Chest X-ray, PA view. Patient: 63 years old, sex F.
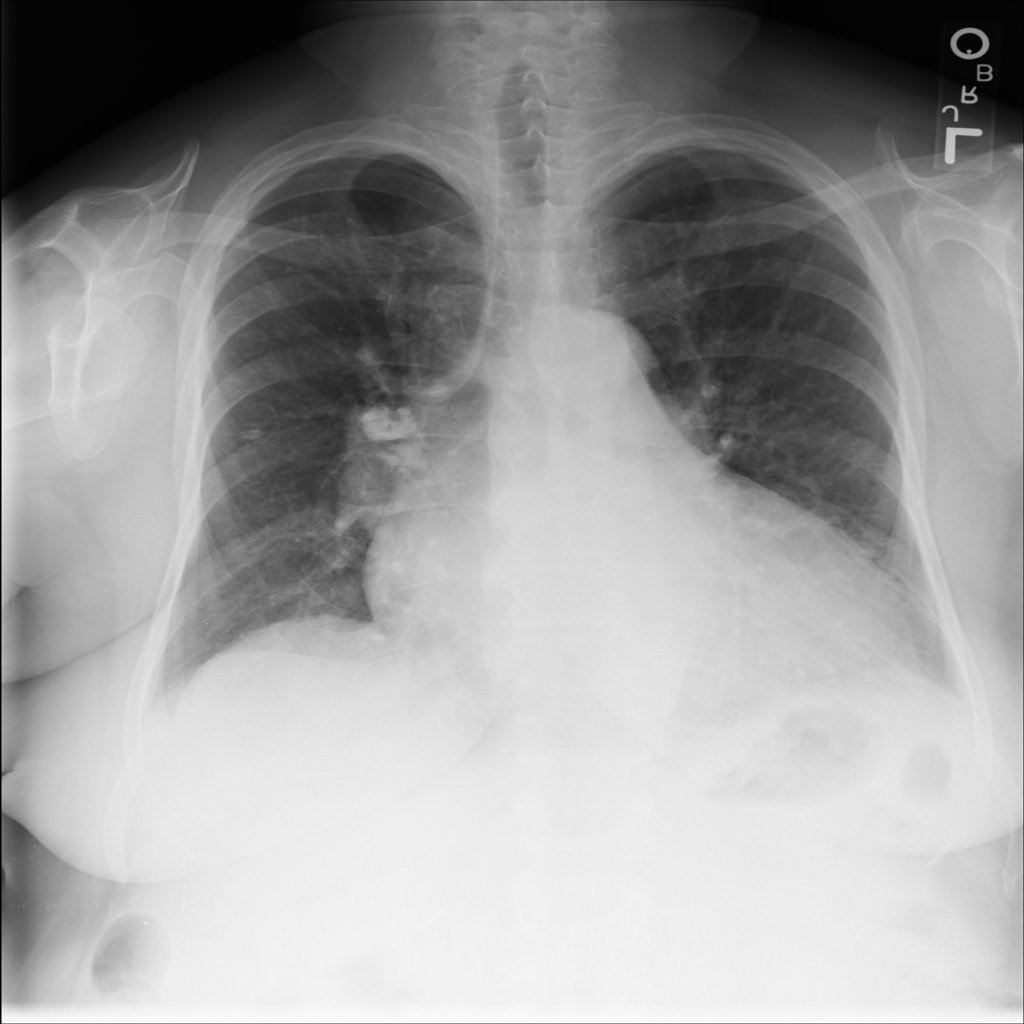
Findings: No Finding